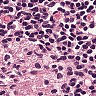
Metastatic tissue present: no